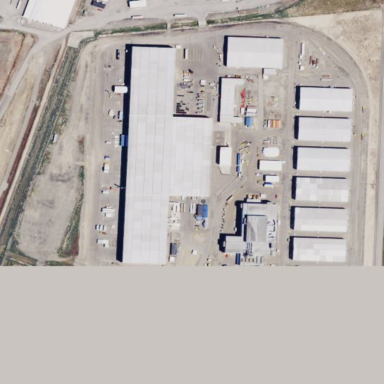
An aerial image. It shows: Industrial area.